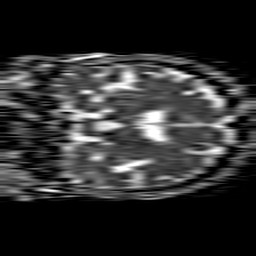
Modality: ADC
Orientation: coronal
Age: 70
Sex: female
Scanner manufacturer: philips
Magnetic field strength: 1.5 T
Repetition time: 4.6 s
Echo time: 0.08631 s